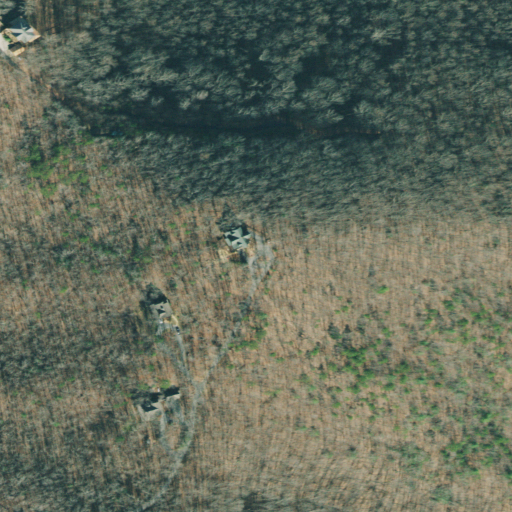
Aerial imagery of ridge(s) in Georgia named Hogback Mountain containing deciduous forest, open development, and low intensity development